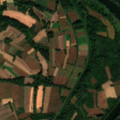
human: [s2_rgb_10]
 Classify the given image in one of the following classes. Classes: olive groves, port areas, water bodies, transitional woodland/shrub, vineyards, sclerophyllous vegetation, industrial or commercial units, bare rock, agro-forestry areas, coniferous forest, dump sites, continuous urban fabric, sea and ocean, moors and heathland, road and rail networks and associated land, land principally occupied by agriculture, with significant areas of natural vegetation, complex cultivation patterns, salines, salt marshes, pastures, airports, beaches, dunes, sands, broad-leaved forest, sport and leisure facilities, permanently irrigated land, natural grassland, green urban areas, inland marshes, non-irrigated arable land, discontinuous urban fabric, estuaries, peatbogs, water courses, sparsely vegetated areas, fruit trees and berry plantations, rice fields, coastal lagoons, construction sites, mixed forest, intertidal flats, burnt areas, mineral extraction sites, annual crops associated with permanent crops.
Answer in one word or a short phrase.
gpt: non-irrigated arable land, land principally occupied by agriculture, with significant areas of natural vegetation, broad-leaved forest, transitional woodland/shrub, water courses